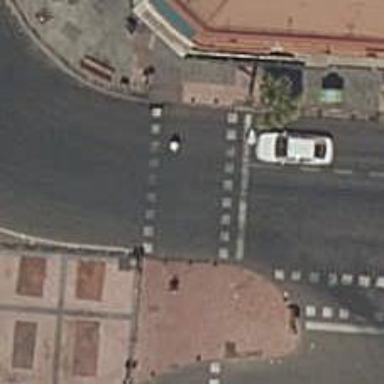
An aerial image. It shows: Road with traffic signals at crossing.